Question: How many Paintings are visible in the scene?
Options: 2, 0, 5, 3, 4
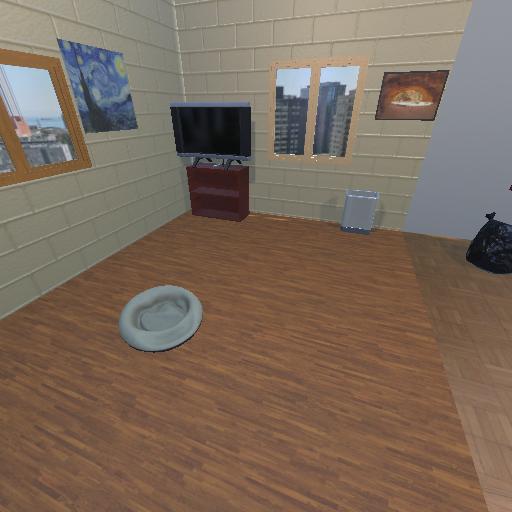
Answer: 2